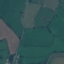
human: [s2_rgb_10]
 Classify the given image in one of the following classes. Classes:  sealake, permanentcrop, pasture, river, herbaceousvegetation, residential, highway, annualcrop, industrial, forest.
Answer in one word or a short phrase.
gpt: Pasture